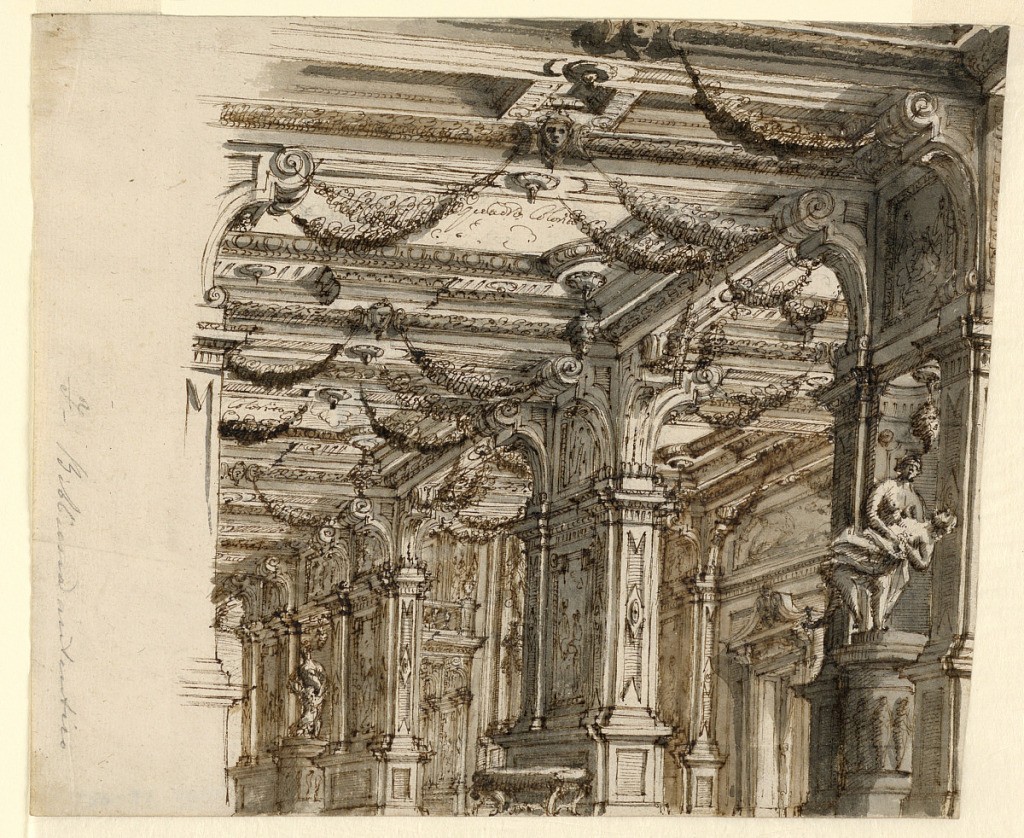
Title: Stage Design: Palace Interior
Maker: Alessandro Galli Bibiena, 1686 – 1748
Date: ca. 1720–40
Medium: Pen and brown ink, gray, brown wash Support: white laid paper
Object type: Drawing
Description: Horizontal rectangle - high hall running from right to left side backwards, flat ceiling richly decorated